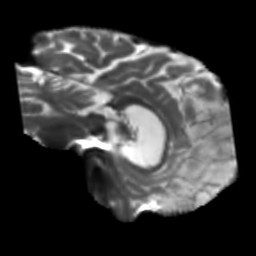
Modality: T2w
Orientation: sagittal
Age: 71
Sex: male
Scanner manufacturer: siemens
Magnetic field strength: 3 T
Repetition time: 5.47 s
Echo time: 0.0854 s